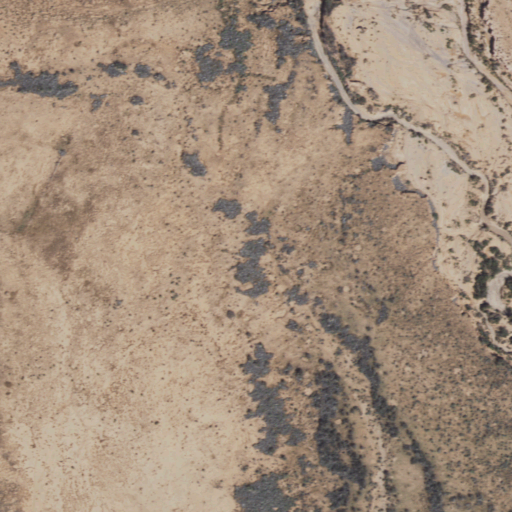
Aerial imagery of valley in Arizona named Sunflower Butte Wash containing shrub and grassland